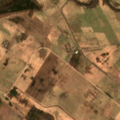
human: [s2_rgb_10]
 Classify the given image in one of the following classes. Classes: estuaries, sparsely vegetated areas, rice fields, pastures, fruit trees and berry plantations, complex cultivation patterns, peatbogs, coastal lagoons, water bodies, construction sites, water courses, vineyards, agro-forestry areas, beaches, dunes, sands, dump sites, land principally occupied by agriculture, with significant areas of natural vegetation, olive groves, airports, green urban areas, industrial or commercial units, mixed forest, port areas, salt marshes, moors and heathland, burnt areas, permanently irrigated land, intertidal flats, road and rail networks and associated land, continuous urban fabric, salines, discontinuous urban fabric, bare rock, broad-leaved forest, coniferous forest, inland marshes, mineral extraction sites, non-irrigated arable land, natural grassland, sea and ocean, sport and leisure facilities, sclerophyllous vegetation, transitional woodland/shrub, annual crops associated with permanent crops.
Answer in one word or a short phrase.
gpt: non-irrigated arable land, complex cultivation patterns, broad-leaved forest, coniferous forest, transitional woodland/shrub